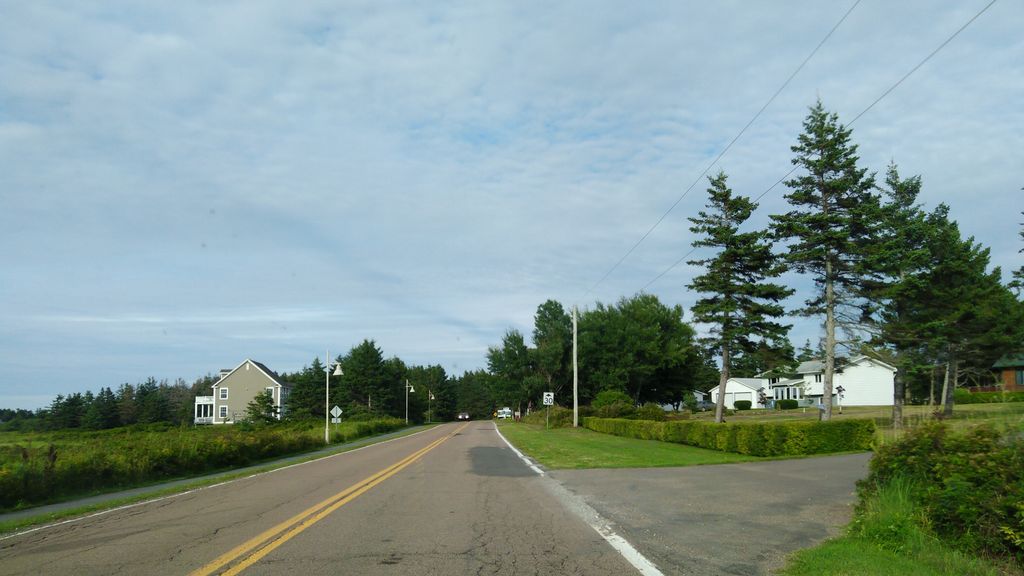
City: charlottetown